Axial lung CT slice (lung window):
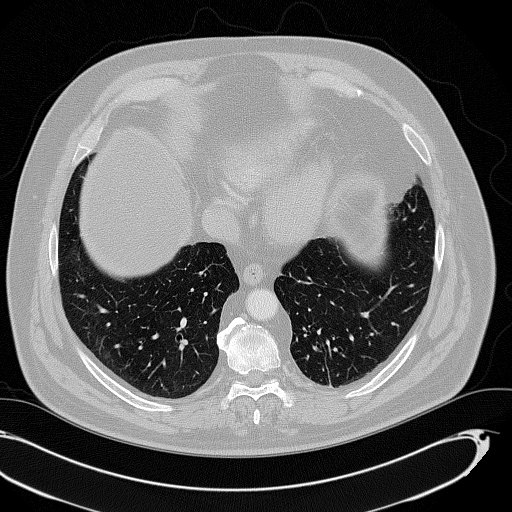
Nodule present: no